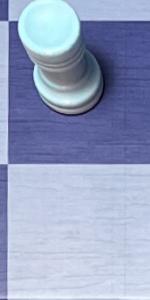
Label: Empty